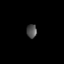
Tissue: skin
Cell type: Epithelial cells
Senescence score: 0.1991
Nuclear area (px): 139
Mean DAPI intensity: 79.281